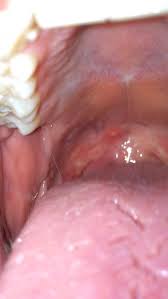
Condition: Mouth Ulcer